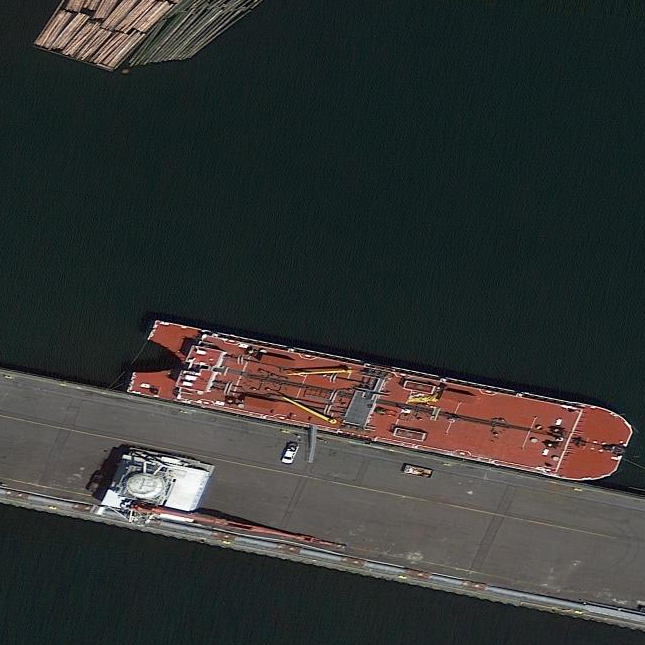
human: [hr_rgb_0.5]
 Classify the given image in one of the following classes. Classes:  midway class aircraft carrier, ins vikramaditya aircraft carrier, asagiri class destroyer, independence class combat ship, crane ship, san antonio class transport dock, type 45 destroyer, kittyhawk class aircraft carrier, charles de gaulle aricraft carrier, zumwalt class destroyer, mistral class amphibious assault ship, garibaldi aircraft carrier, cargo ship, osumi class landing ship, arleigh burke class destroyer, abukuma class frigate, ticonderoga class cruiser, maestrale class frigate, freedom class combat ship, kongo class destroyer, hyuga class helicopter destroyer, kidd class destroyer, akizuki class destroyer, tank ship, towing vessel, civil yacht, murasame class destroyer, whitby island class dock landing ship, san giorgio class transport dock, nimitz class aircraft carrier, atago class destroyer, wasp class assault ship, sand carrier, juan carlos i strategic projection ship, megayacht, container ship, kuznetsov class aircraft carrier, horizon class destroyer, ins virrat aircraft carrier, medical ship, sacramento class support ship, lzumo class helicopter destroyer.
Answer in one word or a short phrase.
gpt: Tank ship